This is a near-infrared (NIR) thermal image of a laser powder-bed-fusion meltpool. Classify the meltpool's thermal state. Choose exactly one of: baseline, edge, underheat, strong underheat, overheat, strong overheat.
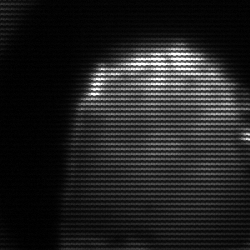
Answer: edge